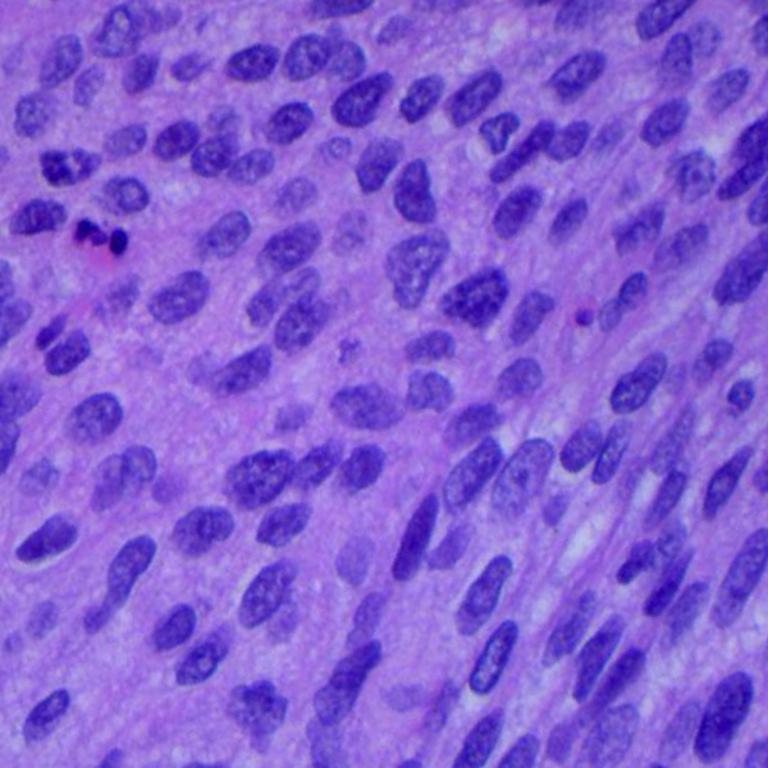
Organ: lung
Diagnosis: squamous carcinomas